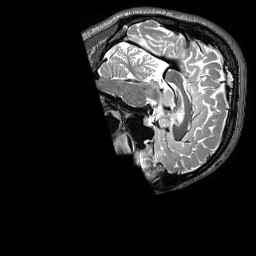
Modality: T2w
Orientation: sagittal
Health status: healthy
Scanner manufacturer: siemens
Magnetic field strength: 3 T
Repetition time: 3.2 s
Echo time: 0.565 s